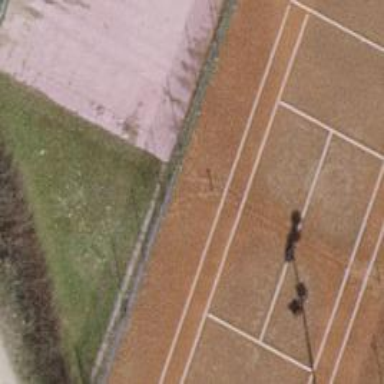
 located on pitch designated for leisure land."